Question: I have the following code that displays the numerical values of a matrix in a matplotlib.table object:
'''
fig = plt.figure(figsize=(20,11))
plt.title('Correlation Matrix')
ticks = np.array(['$F_{sum}$','$F_{dif}$','$x_{sum}$','$x_{dif}$','$y_{sum}$','$y_{dif}$','$HLR_a$','$e1_a$','$e2_a$',
'$HLR_b$','$e1_b$','$e2_b$'])
ticks = ticks[::-1]
ticks = ticks.tolist()
plt.xticks([0.5,1.2,2.1,3.0,3.9,4.8,5.7,6.6,7.5,8.4,9.3,10],ticks,fontsize=15)
plt.yticks([0.5,1.2,2.1,3.0,3.9,4.8,5.7,6.6,7.5,8.4,9.3,10],['$F_{sum}$','$F_{dif}$','$x_{sum}$','$x_{dif}$','$y_{sum}$','$y_{dif}$','$HLR_a$','$e1_a$','$e2_a$',
'$HLR_b$','$e1_b$','$e2_b$'],fontsize=15)
round_mat = np.round(correlation_mat,2)
table = plt.table(cellText=round_mat,loc='center',colWidths=np.ones(correlation_mat.shape[0])/correlation_mat.shape[0],cellLoc='center',bbox=[0,0,1,1])
table.set_fontsize(25)
plt.show()
'''
with the following output:

I want the x-axis and the y-axis ticks to be centered for each rectangle. Here, it seems that the first few ticks are correct and then the rest spread out. I would like them all equally spaced with the tick at the center. I am not sure what to do for this.
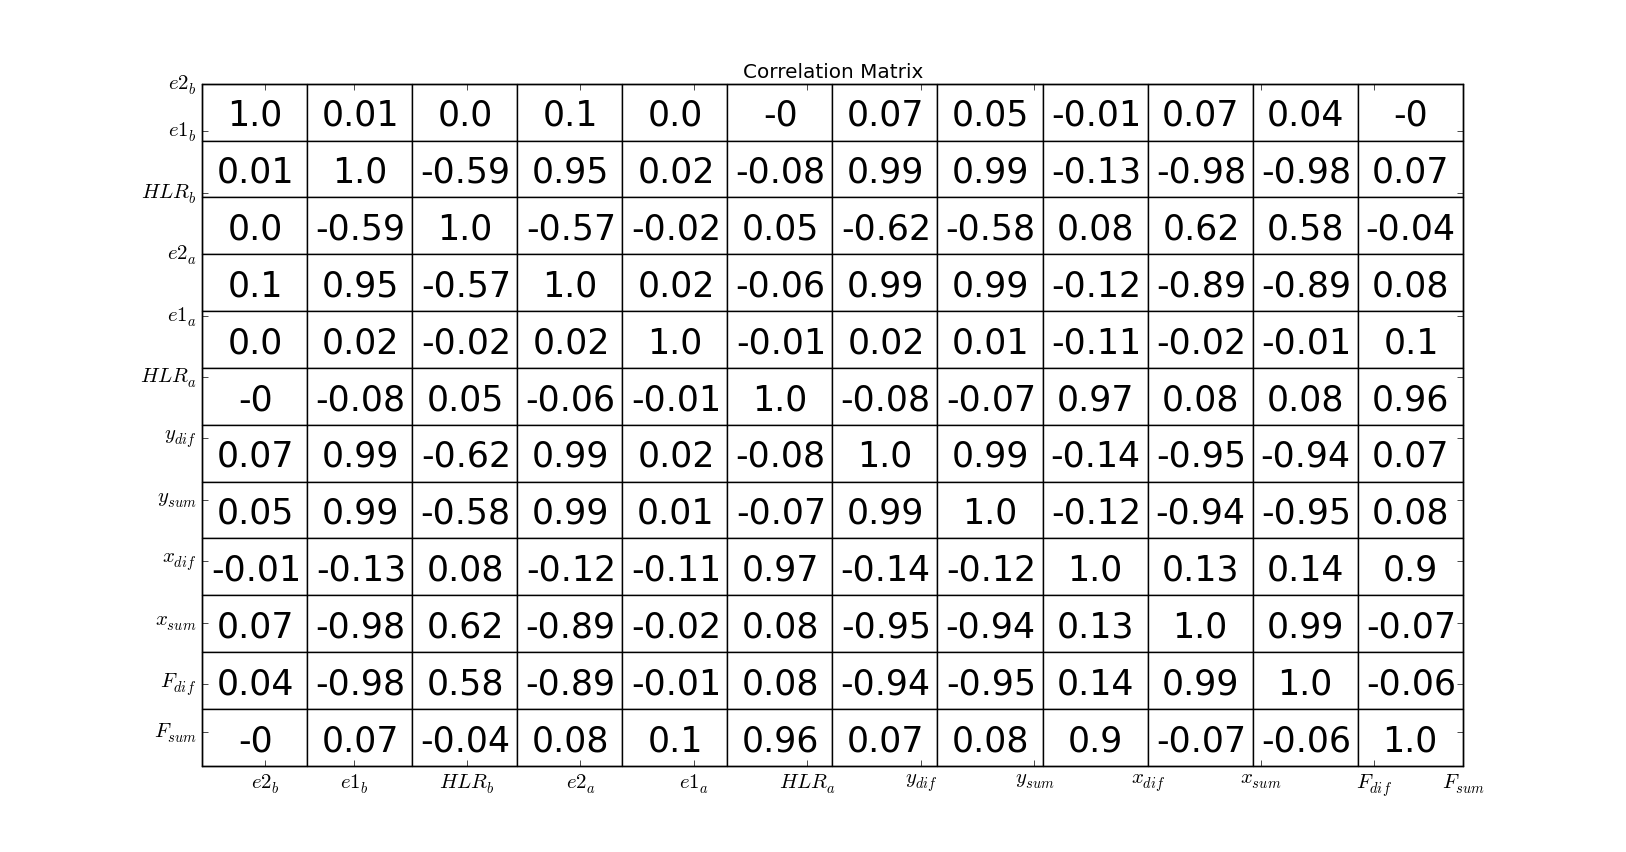
Answer: One way to do this is to use the row and column labels for the table. By default, they'll have a background and border, which is a touch clunky to turn off:
'''
import numpy as np
import matplotlib.pyplot as plt
# Generate some data...
data = np.random.random((12, 10))
correlation_mat = np.cov(data)
correlation_mat /= np.diag(correlation_mat)
fig, ax = plt.subplots(figsize=(20,11))
ax.set_title('Correlation Matrix')
ticks = ['$F_{sum}$', '$F_{dif}$', '$x_{sum}$', '$x_{dif}$', '$y_{sum}$',
'$y_{dif}$', '$HLR_a$', '$e1_a$', '$e2_a$', '$HLR_b$', '$e1_b$',
'$e2_b$'][::-1]
round_mat = np.round(correlation_mat, 2)
table = ax.table(cellText=round_mat, cellLoc='center', bbox=[0, 0, 1, 1],
rowLabels=ticks, colLabels=ticks)
table.set_fontsize(25)
ax.axis('off')
for key, cell in table.get_celld().iteritems():
if key[0] == 0 or key[1] == -1:
cell.set(facecolor='none', edgecolor='none')
if key[1] == -1:
cell._loc = 'right'
elif key[0] == 0:
cell._loc = 'center'
plt.show()
'''

However, it's sometimes easier to skip using a table for this altogether:

'''
import numpy as np
import matplotlib.pyplot as plt
# Generate some data...
data = np.random.random((12, 10))
correlation_mat = np.cov(data)
correlation_mat /= np.diag(correlation_mat)
num = data.shape[0]
fig, ax = plt.subplots(figsize=(20,11))
ticks = ['$F_{sum}$', '$F_{dif}$', '$x_{sum}$', '$x_{dif}$', '$y_{sum}$',
'$y_{dif}$', '$HLR_a$', '$e1_a$', '$e2_a$', '$HLR_b$', '$e1_b$',
'$e2_b$']
ticks = ticks[::-1]
ax.matshow(correlation_mat, aspect='auto', cmap='cool')
ax.set(title='Correlation Matrix', xticks=range(num), xticklabels=ticks,
yticks=range(num), yticklabels=ticks)
ax.tick_params(labelsize=25)
for (i, j), val in np.ndenumerate(correlation_mat):
ax.annotate('{:0.2f}'.format(val), (j,i), ha='center', va='center', size=25)
plt.show()
'''